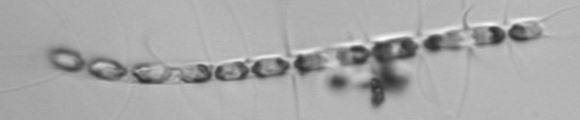
Label: Chaetoceros_didymus